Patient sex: M
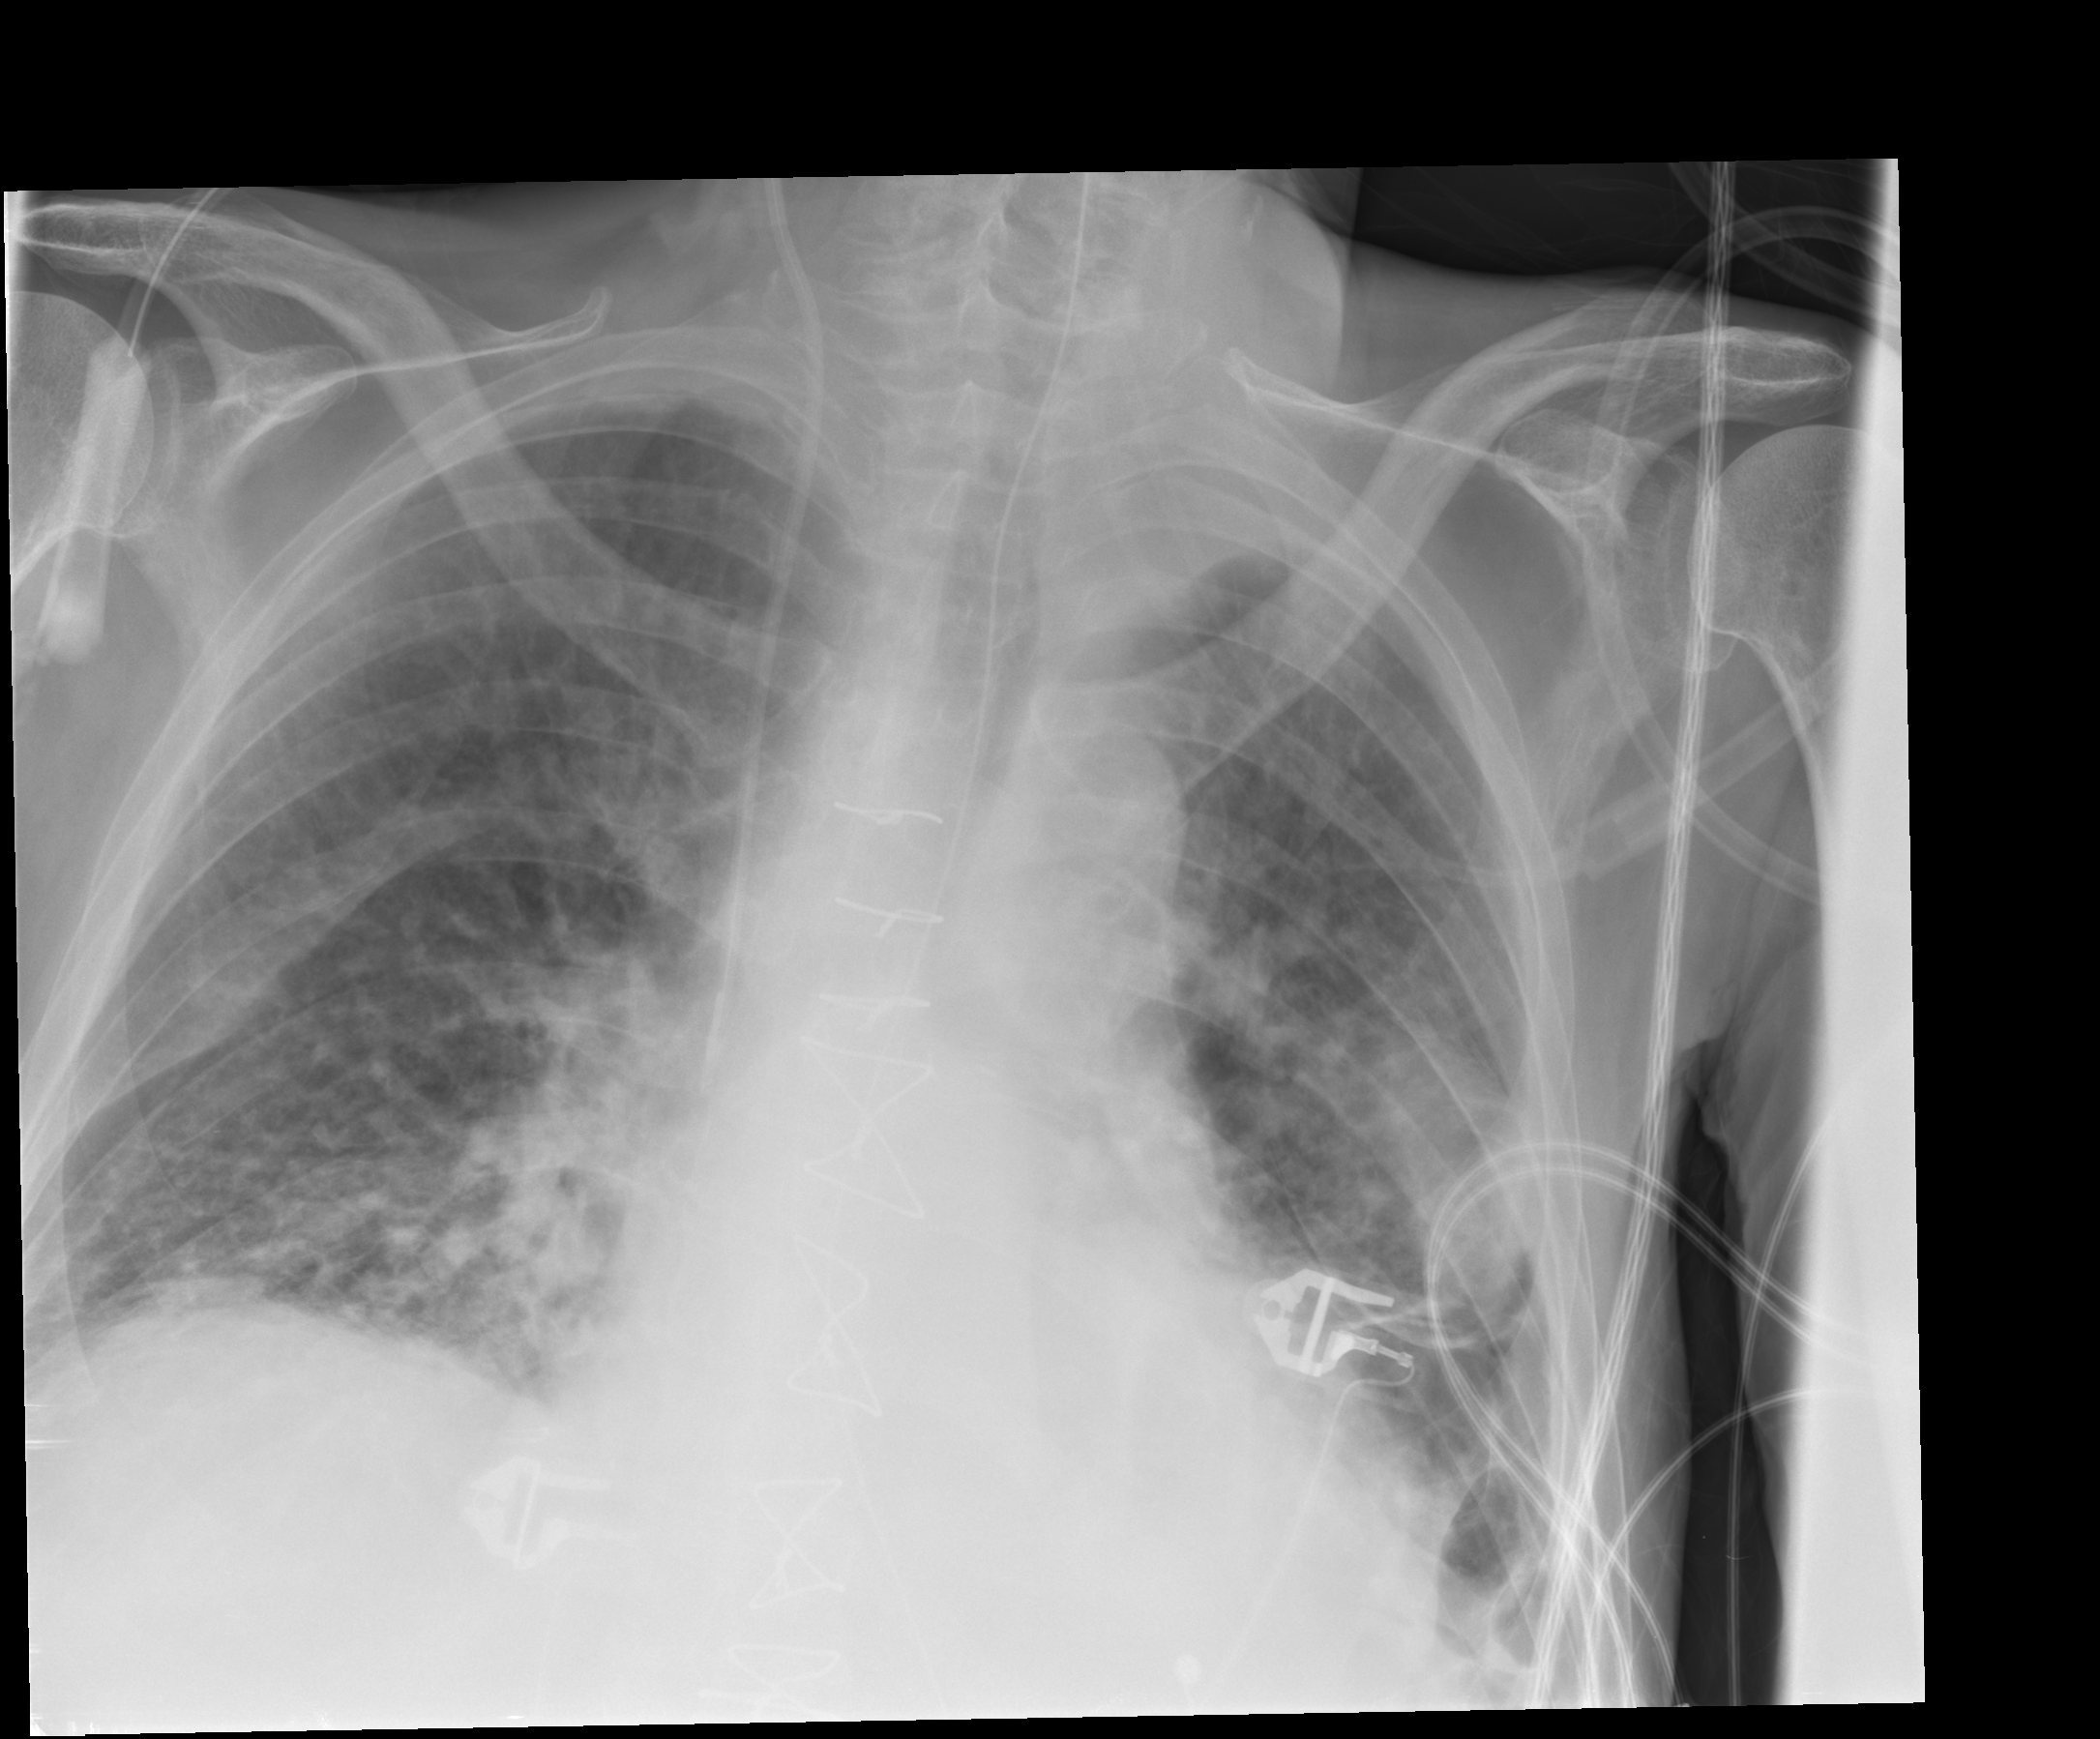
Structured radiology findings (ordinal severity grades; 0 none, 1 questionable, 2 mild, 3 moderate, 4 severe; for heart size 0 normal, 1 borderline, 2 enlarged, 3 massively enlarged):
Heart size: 2
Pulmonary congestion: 3
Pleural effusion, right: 2
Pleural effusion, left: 2
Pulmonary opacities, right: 2
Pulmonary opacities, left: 2
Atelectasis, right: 2
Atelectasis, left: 2